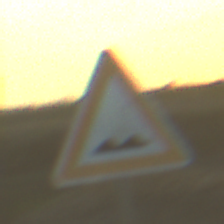
Verkehrszeichen: UnebeneFahrbahn
Umgebung: Outdoor, Nature
Tageszeit: SunriseSunset
Wetter: PartlyCloudy
Licht: Natural
Jahreszeit: NotSpecified
Kontrast: MediumContrast